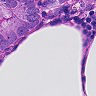
Metastatic tissue present: yes